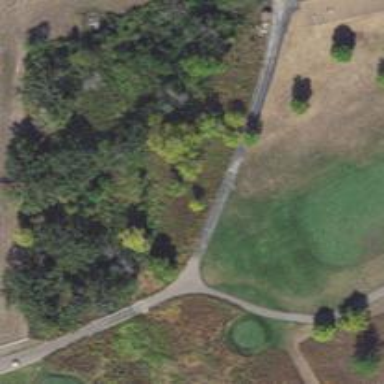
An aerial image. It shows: Path for golf carts.